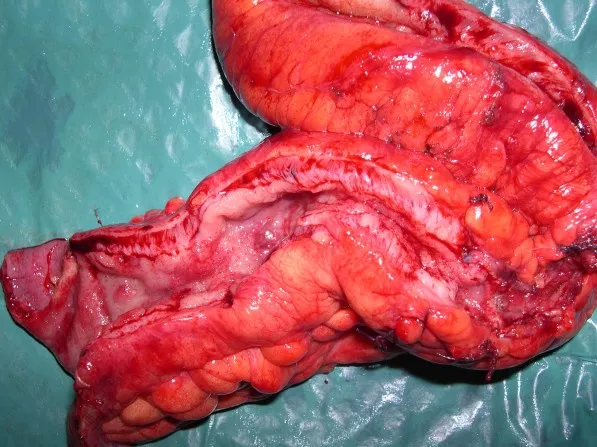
The ileal loop shows an important thickness of the wall with disappearance of the normal mucosal plicae.
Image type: pathology (fish)